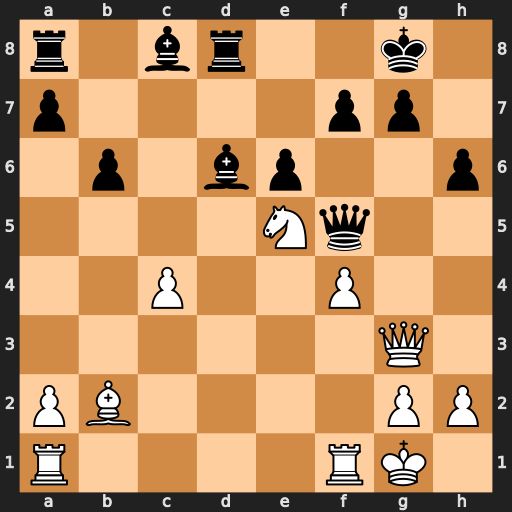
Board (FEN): r1br2k1/p4pp1/1p1bp2p/4Nq2/2P2P2/6Q1/PB4PP/R4RK1
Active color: w
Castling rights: -
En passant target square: -
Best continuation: Nc6 f6 Nxd8